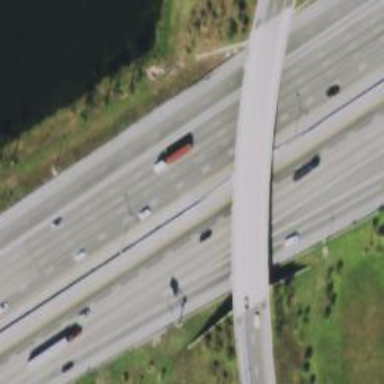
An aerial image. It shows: Bridge over motorway_link.